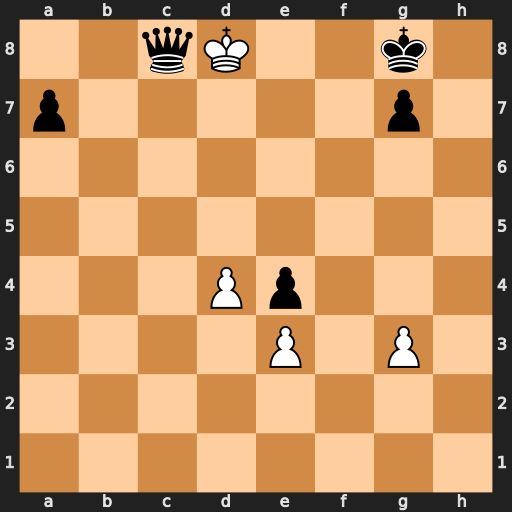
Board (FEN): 2qK2k1/p5p1/8/8/3Pp3/4P1P1/8/8
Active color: w
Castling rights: -
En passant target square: -
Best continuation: Kxc8 Kf7 d5 Ke7 Kc7